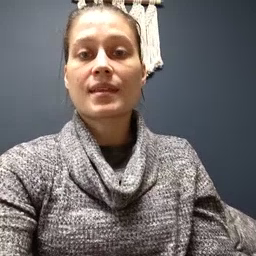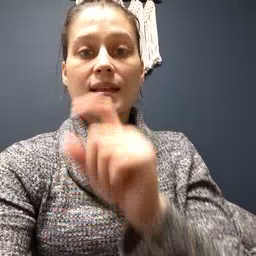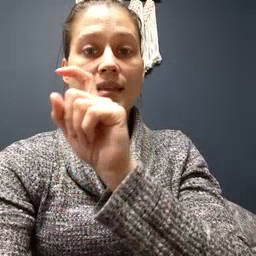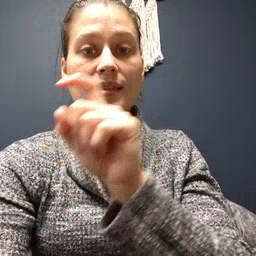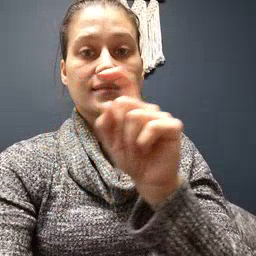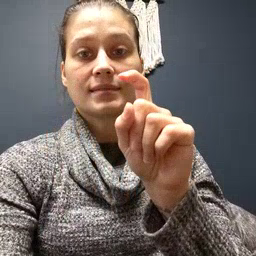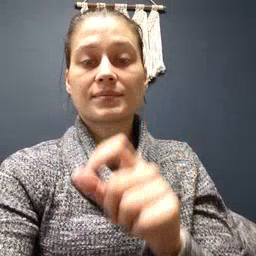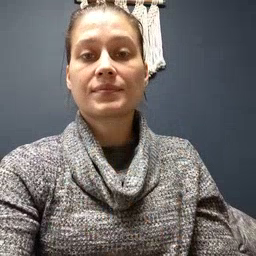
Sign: closet